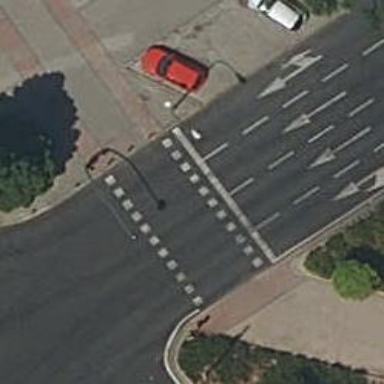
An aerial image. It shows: Road with traffic signals.